Field crop: maize
Growth stage: 2
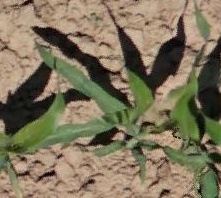
Species: maize